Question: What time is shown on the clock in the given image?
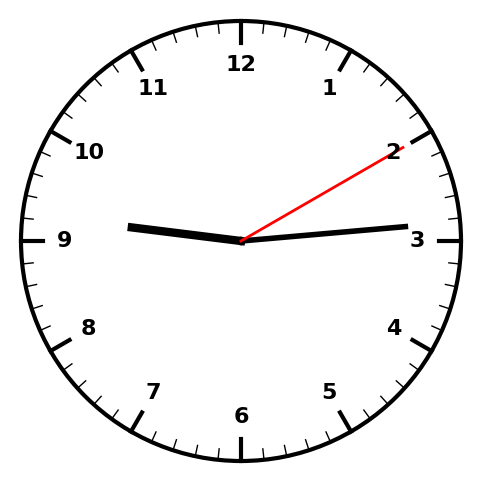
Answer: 09:14:10